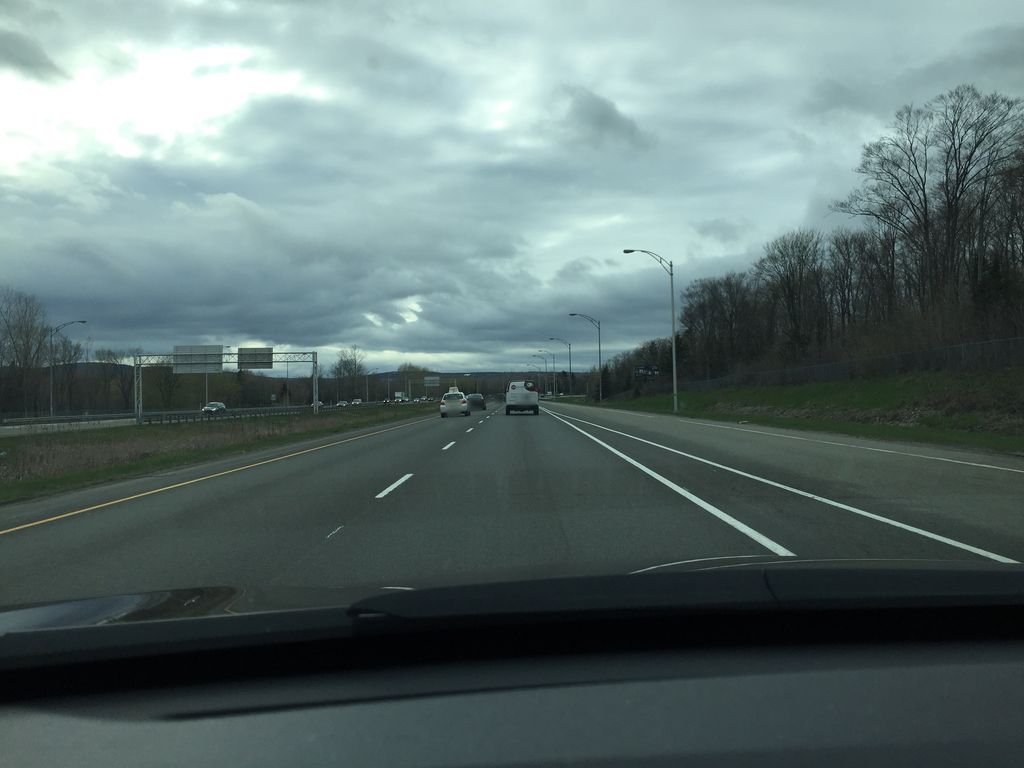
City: quebec_city